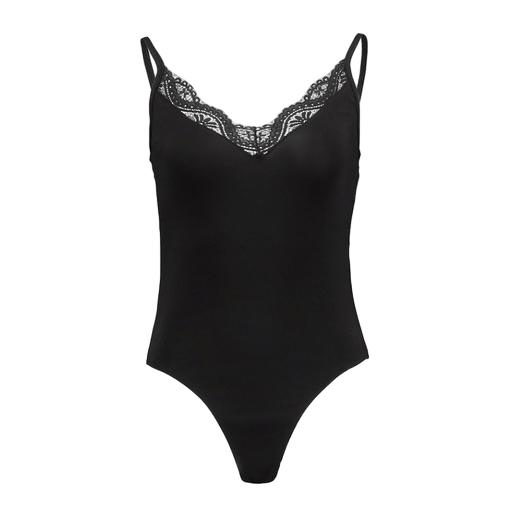
black curve cami rib lace, black leotard lace, black plunge bodysuit, white background